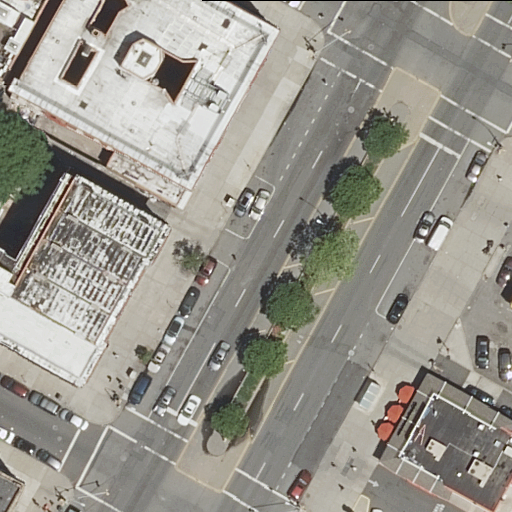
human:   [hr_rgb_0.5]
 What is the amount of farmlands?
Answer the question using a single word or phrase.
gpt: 0

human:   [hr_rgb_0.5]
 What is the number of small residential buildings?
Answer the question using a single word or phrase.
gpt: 3

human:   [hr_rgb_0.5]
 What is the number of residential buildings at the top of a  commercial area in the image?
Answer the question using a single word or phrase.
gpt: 0

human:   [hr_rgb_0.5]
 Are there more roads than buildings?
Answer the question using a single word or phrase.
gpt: yes

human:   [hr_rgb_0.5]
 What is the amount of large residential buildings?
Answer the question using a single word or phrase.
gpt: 2

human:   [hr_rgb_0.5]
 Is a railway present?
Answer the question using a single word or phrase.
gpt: no

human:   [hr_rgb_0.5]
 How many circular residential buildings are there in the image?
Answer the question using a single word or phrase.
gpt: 0

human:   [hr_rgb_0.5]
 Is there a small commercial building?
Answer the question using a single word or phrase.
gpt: no

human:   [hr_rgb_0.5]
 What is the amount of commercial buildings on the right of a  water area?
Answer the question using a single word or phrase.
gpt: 0

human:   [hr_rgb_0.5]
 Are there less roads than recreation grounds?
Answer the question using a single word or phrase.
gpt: no

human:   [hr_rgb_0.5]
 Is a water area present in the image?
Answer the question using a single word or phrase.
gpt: no

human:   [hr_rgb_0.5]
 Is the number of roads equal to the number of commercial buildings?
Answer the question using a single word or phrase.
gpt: no

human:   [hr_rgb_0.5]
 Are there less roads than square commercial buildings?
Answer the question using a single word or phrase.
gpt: no

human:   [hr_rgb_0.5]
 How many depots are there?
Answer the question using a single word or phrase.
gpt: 0

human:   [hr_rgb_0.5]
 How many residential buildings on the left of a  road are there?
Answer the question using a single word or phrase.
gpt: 4

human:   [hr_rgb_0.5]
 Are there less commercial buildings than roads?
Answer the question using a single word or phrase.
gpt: yes

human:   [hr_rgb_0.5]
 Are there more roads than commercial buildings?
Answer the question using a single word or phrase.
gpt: yes

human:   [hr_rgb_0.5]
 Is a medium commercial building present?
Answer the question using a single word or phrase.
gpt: no

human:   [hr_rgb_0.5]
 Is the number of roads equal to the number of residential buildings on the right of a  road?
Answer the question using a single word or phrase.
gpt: no

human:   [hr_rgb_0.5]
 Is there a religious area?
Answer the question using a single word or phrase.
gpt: no

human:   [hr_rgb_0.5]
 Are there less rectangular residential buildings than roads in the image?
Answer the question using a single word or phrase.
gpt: yes

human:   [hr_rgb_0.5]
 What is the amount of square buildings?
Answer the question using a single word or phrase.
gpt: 0

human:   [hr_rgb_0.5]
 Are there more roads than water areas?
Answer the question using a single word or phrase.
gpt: yes

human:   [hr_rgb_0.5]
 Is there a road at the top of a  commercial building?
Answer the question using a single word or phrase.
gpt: no

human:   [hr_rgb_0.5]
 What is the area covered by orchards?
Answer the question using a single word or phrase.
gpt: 0m2

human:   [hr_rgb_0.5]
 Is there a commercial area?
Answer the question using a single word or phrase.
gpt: no

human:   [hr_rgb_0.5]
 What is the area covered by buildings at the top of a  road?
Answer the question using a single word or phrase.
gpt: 1952m2

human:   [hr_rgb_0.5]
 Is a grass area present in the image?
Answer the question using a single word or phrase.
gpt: no

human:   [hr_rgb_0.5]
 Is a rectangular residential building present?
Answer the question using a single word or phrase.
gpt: yes

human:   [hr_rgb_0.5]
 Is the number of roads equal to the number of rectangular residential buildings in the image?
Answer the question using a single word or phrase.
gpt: no

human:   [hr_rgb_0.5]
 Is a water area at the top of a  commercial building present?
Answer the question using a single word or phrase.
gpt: no

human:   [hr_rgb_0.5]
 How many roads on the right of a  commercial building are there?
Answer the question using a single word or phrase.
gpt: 0

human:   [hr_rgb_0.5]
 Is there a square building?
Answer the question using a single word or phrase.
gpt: no

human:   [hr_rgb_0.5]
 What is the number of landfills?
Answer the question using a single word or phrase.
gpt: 0

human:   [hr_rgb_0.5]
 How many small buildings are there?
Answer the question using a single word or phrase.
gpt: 3

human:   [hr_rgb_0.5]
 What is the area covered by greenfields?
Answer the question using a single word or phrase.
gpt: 0m2